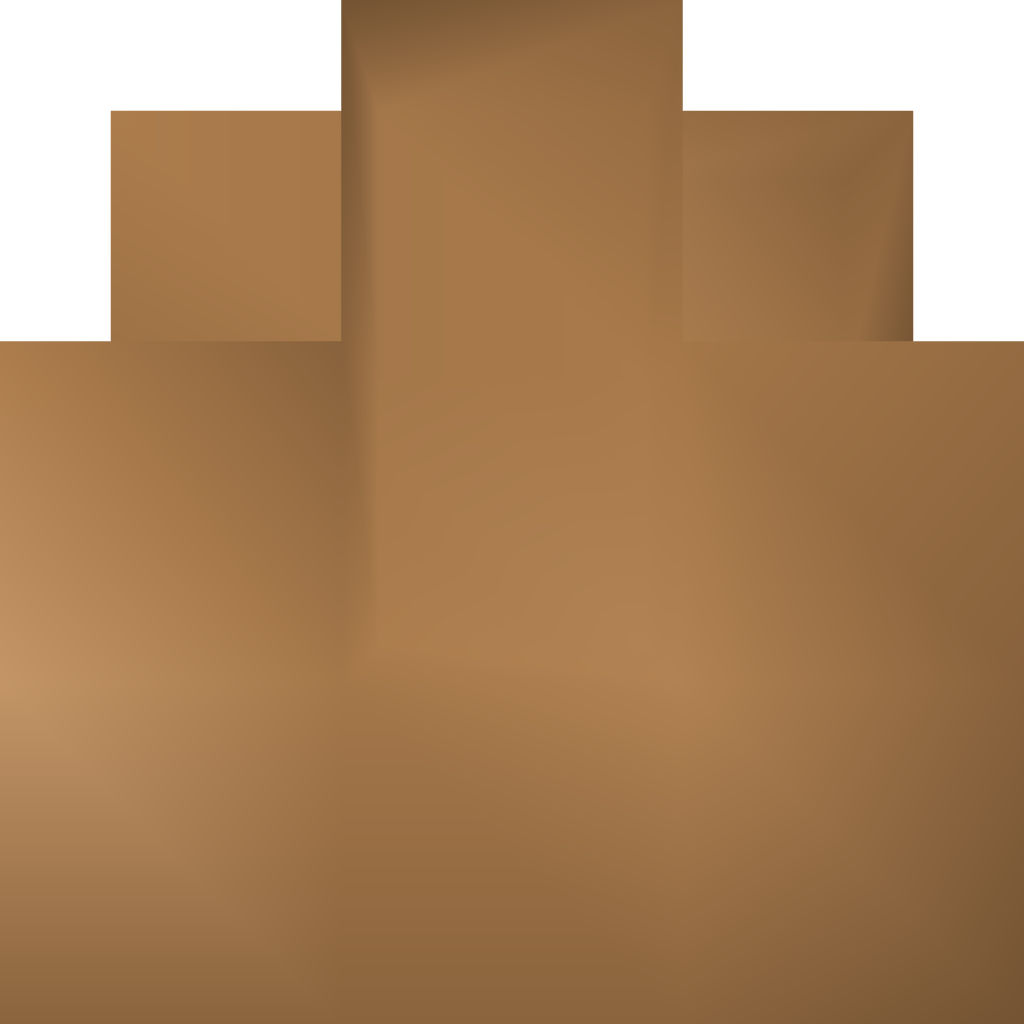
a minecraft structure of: Nether Reactor Light Piece